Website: apple-inc
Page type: review-order
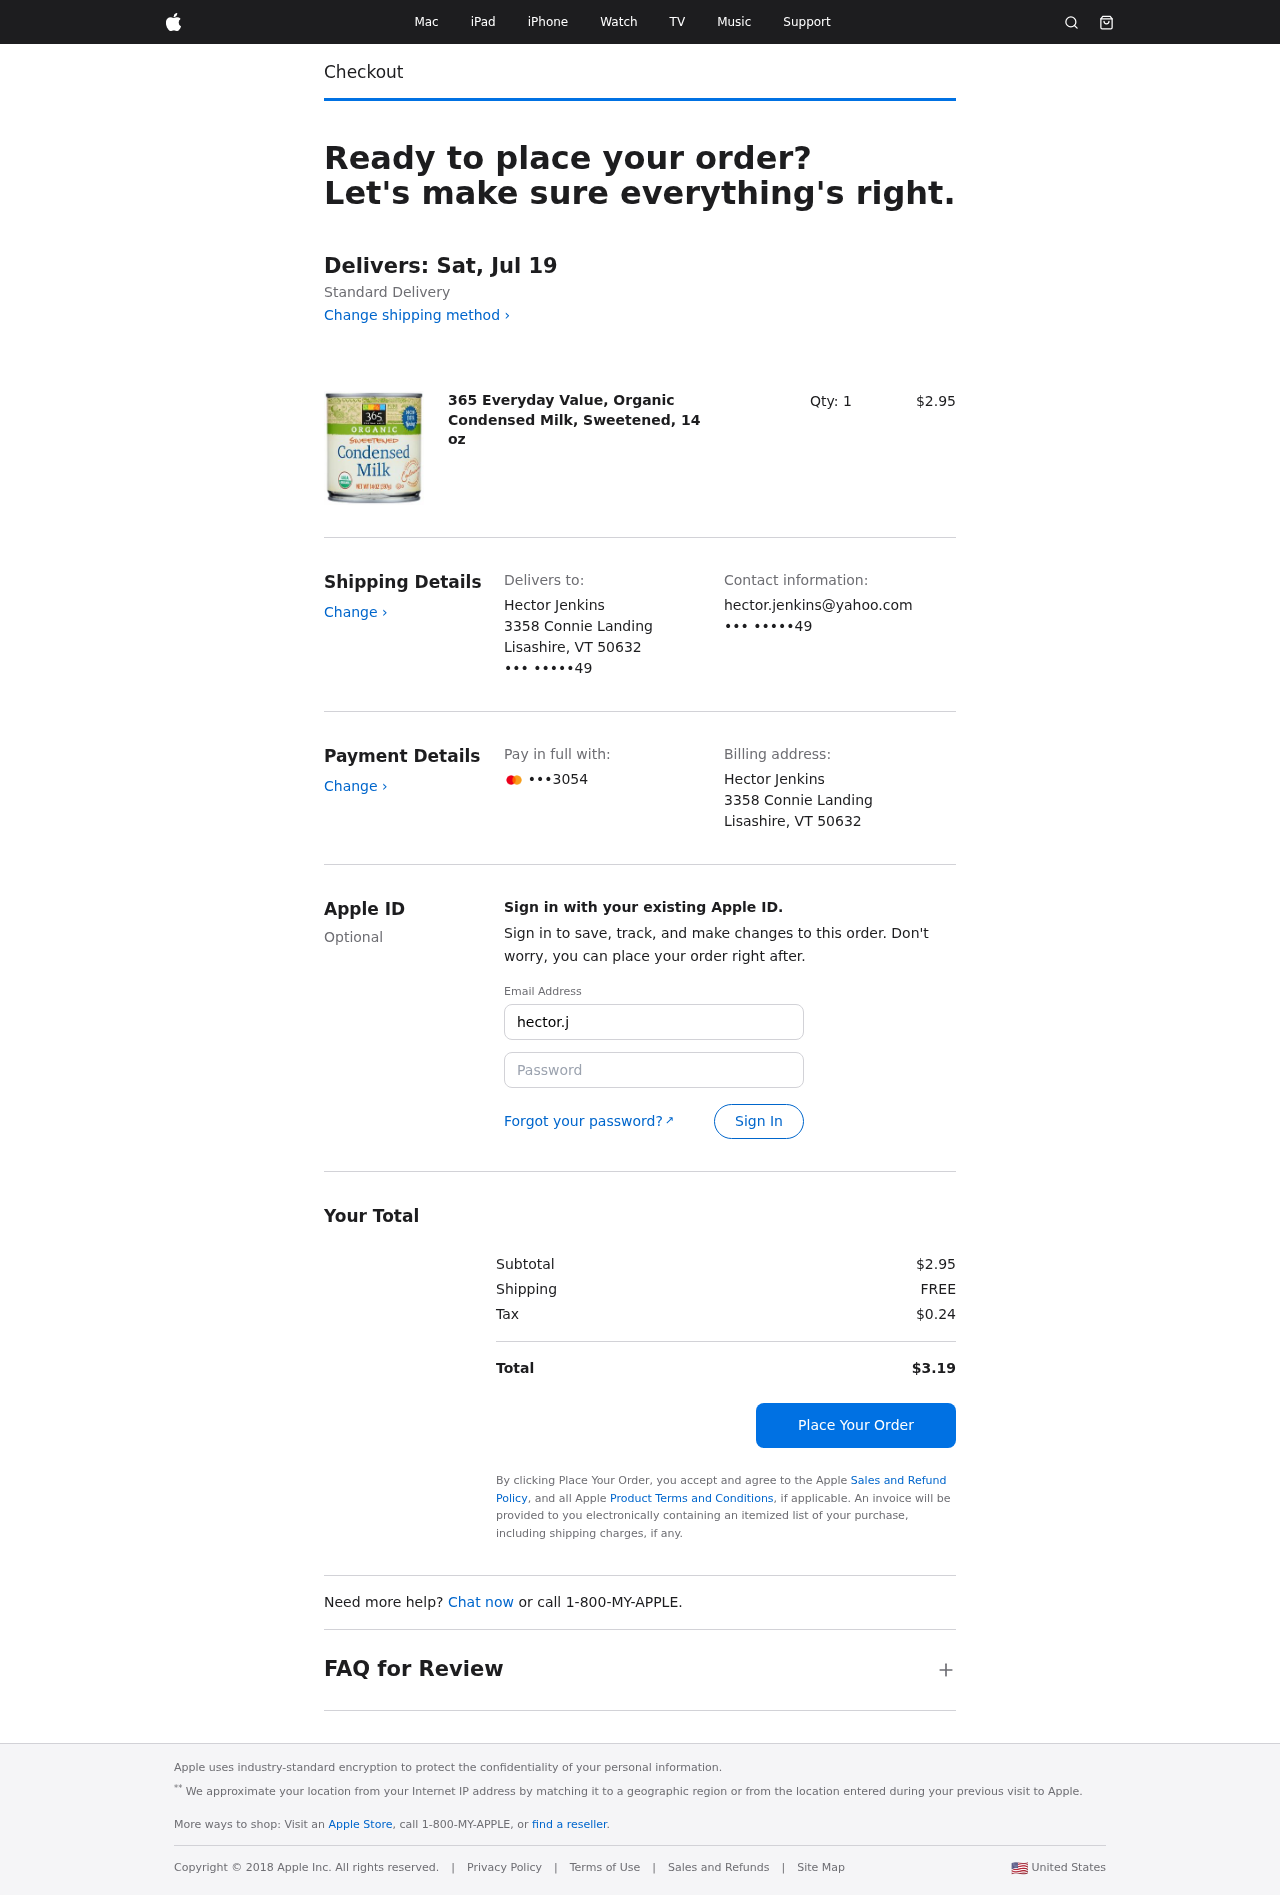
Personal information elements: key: PII_CARD_LAST4
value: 3054
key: PII_CITY_STATE_ZIP
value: Lisashire, VT 50632
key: PII_EMAIL3
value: hector.jenkins@yahoo.com
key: PII_FULLNAME
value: Hector Jenkins
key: PII_PHONE_SUFFIX
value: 49
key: PII_STREET
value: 3358 Connie Landing
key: PII_EMAIL2
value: hector.jenkins@yahoo.com
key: PII_PHONE_SUFFIX2
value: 49
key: PII_FULLNAME2
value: Hector Jenkins
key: PII_CITY
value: Lisashire
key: PII_STATE_ABBR
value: VT
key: PII_POSTCODE
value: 50632
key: PII_POSTCODE_FULL
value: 50632
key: PII_CITY_STATE
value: Lisashire, VT
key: PII_POSTCODE_NUMERIC
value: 50632
Product elements: key: PRODUCT1_NAME
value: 365 Everyday Value, Organic Condensed Milk, Sweetened, 14 oz
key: PRODUCT1_PRICE
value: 2.95
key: PRODUCT1_QUANTITY
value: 1
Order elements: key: ORDER_DELIVERY_DATE
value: Delivers: Sat, Jul 19
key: ORDER_SUBTOTAL
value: $2.95
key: ORDER_SHIPPING_COST
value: FREE
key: ORDER_TAX
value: $0.24
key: ORDER_TOTAL
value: $3.19